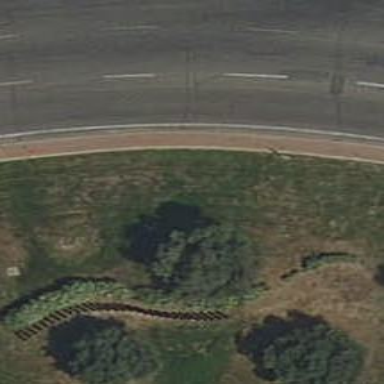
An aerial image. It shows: Broadleaved evergreen tree in its natural setting.